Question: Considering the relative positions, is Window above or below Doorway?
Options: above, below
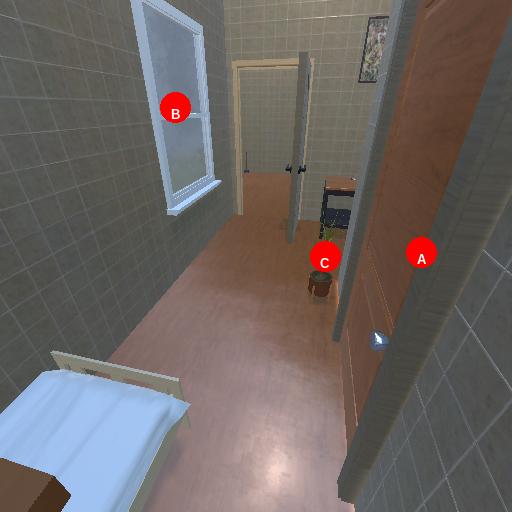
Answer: above